Question: I am creating an HTML element with 4 elements in side of it. To accomplish this, the parent element is a '<ul>' and each of the 4 elements are '<li>'. The inner elements should take up a quarter of the hight and all of the width minus padding of the parent, so I gave the parent a definative size in px and the children are set with %. But instead the children end up only taking up half of the total space, why?

'''
<ul class="content_selection_container">
<li>
<form name="search_form" class="search_form" id="FORM_3">
<input type="text" name="search_input" class="search_bar" />
<input type="submit" value="" class="search_button" name="search_button"/>
</form>
</li>
<li>
<button class="content_selection_button">
My Timeline
</button>
</li>
<li>
<button class="content_selection_button">
relevent
</button>
</li>
<li>
<button class="content_selection_button">
mentions
</button>
</li>
</ul>
'''
'''
content_selection_container{
background-color:red;
padding: 5px;
height: 150px;
width: 300px;
}
.search_form{
height: 25%;
width: 100%;
display: inline-block;
}
.content_selection_button{
width: 100%;
height: 25%;
border: 1px;
}
.search_bar{
background-color:white;
box-shadow: rgb(204, 204, 204) 0px 0px 0px 1px inset;
border: 1px solid rgb(178, 210, 203);
border-radius: 8px;
font-size: 12px;
height: 100%;
width: 90%;
}
.search_button {
cursor: pointer;
border: 1px;
background-color: #d4d4d4;
font-family: 'EntypoRegular';
color: #5f615c;
font-size: 20px;
height: 100%;
width: 10%;
}
'''
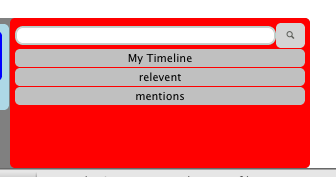
Answer: You've set the height of the buttons to 25%, which means they're trying to take up 25% of the height of their parent 'li' tags. Set the height of the 'li' tags to 25% and set the children (buttons etc.) to 'height: 100%' (100% of the 25% - aka 25% of the red container).
Something like this: <URL>
---
I can already predict you're going to hit a problem whereby you have an element that's 100% wide and you add say a 3 pixel border, the width becomes 100% + 6px (too wide!). You'll probably want to solve this with the following css:
'''
-webkit-box-sizing: border-box; /* Safari/Chrome, other WebKit */
-moz-box-sizing: border-box; /* Firefox, other Gecko */
box-sizing: border-box; /* Opera/IE 8+ */
'''
Here is an excellent explanation of how that works: <URL>